Aerial crown-view tile of a tropical tree (Barro Colorado Island, Panama), acquired 20241112:
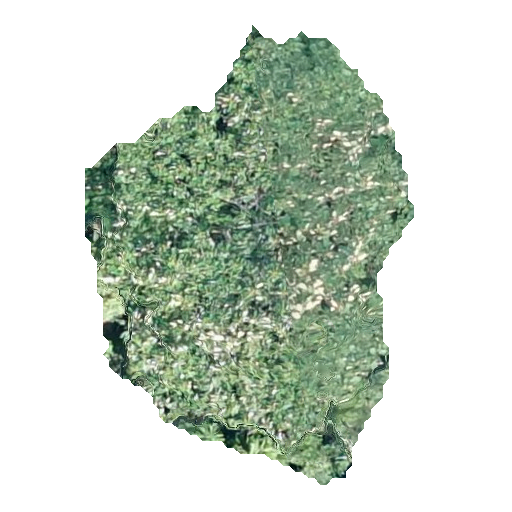
Species: Ochroma pyramidale
GBIF accepted scientific name: Ochroma pyramidale
Crown area: 158.156 m²